Question: I have a page where clicking on a button displays a message which is done through jquery. The alert is a div wherein the jquery function adds/removes the required class and inserts a message.
This is the div:
'''
<div class="modal fade in" id="dialogModal">
<div class="uk-notify uk-notify-top-center" style="display: none;">
<div class="uk-notify-message alert-dismissable alert alert-success" style="opacity: 1; margin-top: 0px; margin-bottom: 10px;">
<a class="close" data-dismiss="alert">x</a>
<div id="alertSuccessMsg">
</div>
</div>
</div>
<div class="modal-dialog" id="modalContainer">
</div>
</div>
'''
And this is the jquery function:
'''
function ShowSuccesMessage(data) {
$('.uk-notify-message').removeClass('alert-danger');
$('.uk-notify-message').addClass('alert-success');
$('.uk-notify-top-center').fadeIn();
$('#alertSuccessMsg').html(data);
window.setTimeout(function () { $('.uk-notify-top-center').hide(); }, 3000);
}
'''
And this is the css:
'''
.alert-danger {
color: #b94a48;
background-color: #f2dede;
border-color: #eed3d7;
}
.alert-success {
color: #468847;
background-color: #dff0d8;
border-color: #d6e9c6;
}
.uk-notify-message {
position: relative;
margin-bottom: 10px;
padding: 15px;
font-size: 16px;
line-height: 22px;
border-radius: 3px;
padding-right: 35px;
cursor: pointer;
}
.uk-notify-message.alert.alert-normal {
background: #444444;
color: #ffffff;
}
.uk-notify-message > .close {
visibility: hidden;
}
.uk-notify-message:hover > .close {
visibility: visible;
}
.alert-dismissable .close {
position: relative;
top: -2px;
right: -21px;
color: inherit;
}
'''
The above works perfectly in chrome but not in IE 10. I have tried keeping
'''
<head title=""><meta http-equiv="X-UA-Compatible" content="IE=EmulateIE9"></head>
'''
in the head tag but it had no effect. Can someone suggest a remedy.
The button comes up on a popup which is a partial view. Here is the html code of the button:
'''
<button type="submit" class="btn btn-primary" name="Command" id="btnWorkflowSave" value="Save">Save</button>
'''
and the jquery function:
'''
$('#btnWorkflowSave').click(function (e) {
var id = $(this).attr('id');
e.preventDefault();
if (!CheckValidations()) {
return false;
}
if (m == 'NEW' && $(this).val() == 'Save') {
$.ajax({
cache: false,
type: "POST",
url: '@Url.Content("~/Workflow/CheckWorkflowIdAvailability")',
data: { workflowId: $("#workflowIdVal").val() },
dataType: "json",
success: function (response) {
if (response == false) {
ShowSuccessMessage('@AppResources.WORKFLOWID_EXITS');
}
else {
var form = $("#CreateNewWorkflowDetailsForm");
var formCollection = form.serialize() + "&Command=Save";
$.post('@Url.Action("CreateNewWorkflowDetails", "Workflow")', formCollection, function (data) {
if (data = true) {
ShowSuccesMessage('@AppResources.WORKFLOWID_SAVED_SUCCESS');
etc...
'''
The image from the developer console in IE:

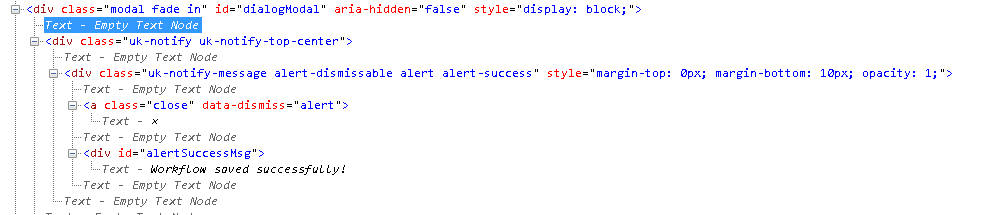
Answer: It turns out that the message popup was hiding behind the main popup in IE. So I appended the message div to the main popup and it solved the issue.
I added this to the jquery function:
'''
$('.uk-notify-top-center').appendTo($('#mainDiv'));
'''
A big thanks to @FrankProvost for his help.